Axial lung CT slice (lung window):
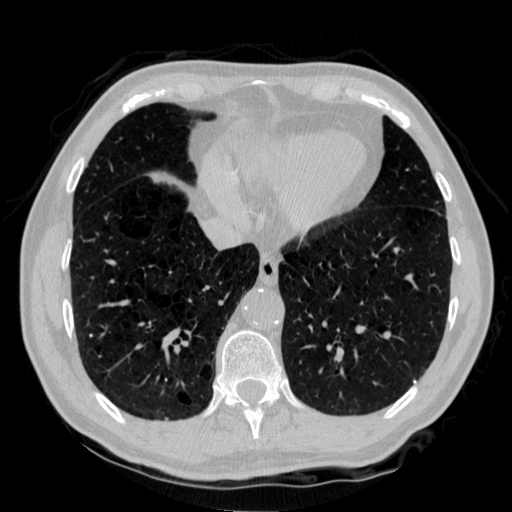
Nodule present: no